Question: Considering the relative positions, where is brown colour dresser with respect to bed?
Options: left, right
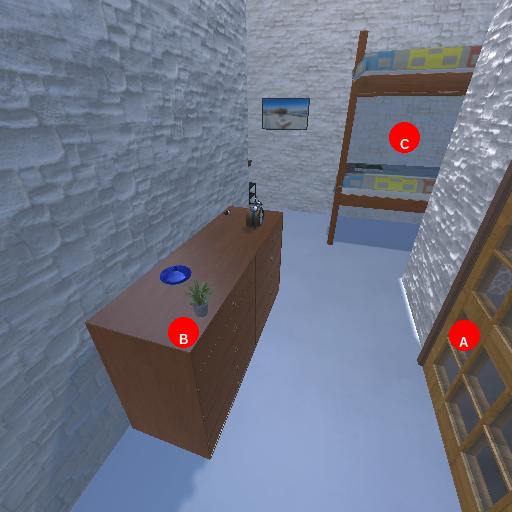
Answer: left